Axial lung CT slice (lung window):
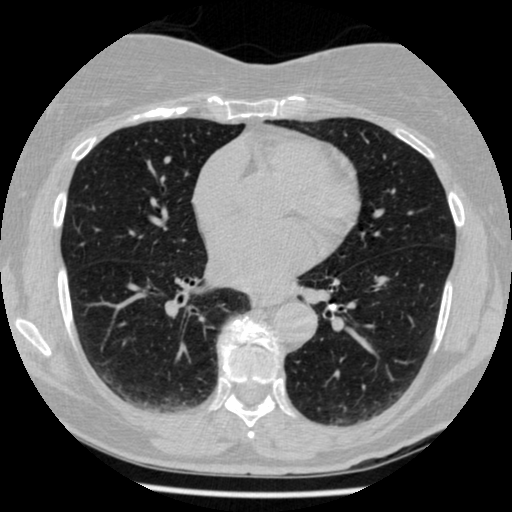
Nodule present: no